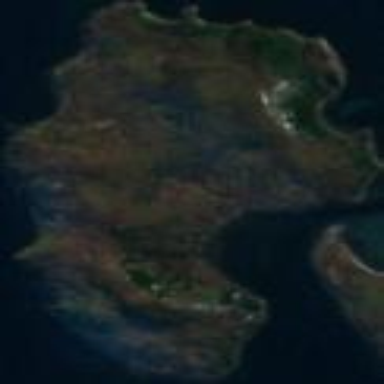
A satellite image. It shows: Islet along the natural coastline.